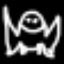
Label: frog